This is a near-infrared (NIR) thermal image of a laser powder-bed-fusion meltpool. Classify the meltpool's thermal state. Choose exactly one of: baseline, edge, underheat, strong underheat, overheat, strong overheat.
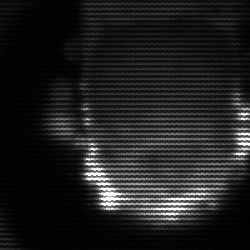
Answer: baseline